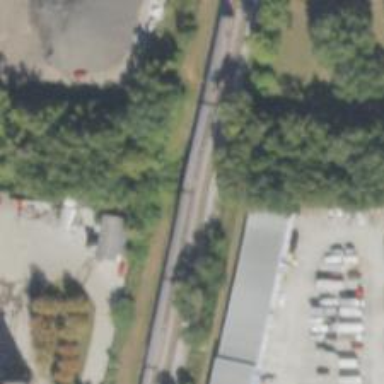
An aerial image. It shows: Bridge over railway line.